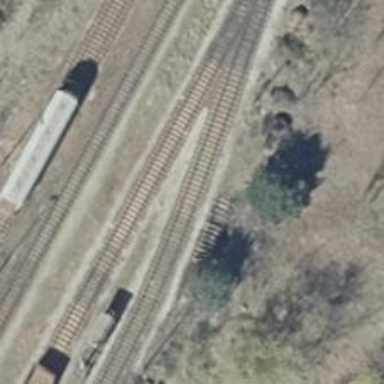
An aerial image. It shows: Railway yard.